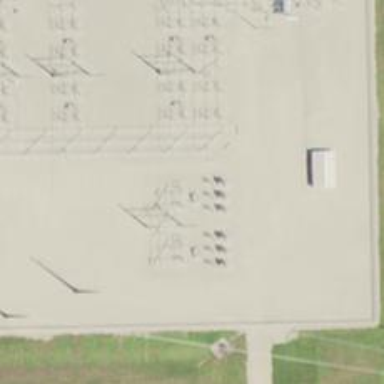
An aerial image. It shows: Switch used for power control.